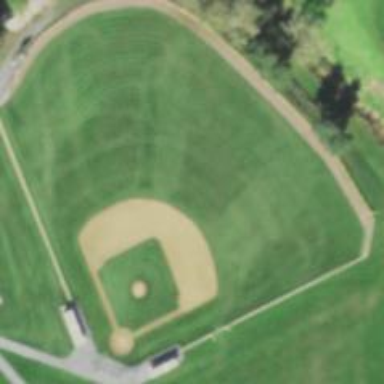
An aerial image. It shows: Baseball pitch for leisure land.